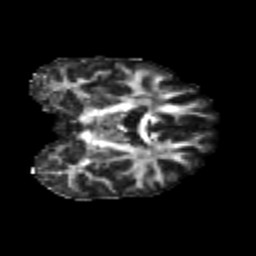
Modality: FA
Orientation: coronal
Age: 22
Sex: male
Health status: healthy
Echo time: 0.074 s